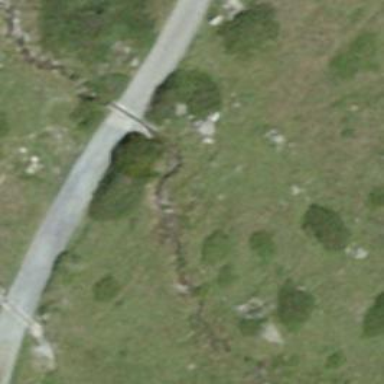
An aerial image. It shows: Culvert tunnel.